Question: I have added one smart art shape in the Microsoft power point presentation slide. I have retrieved the data of that diagram in Java using apache POI.
I want to for that presentation from scratch using apache poi or any other free java API. How i can generate that DataXML.

Presentation consists of .
Following is the i want to generate the Data XML.
'''
<cds>
<parent name="Hierarchy Parent">
<child id="1" name="Child 1"/>
<child id="2" name="Child 2"/>
</parent>
<parent name="Hierarchy Parent 2">
<child id="1" name="Child 1"/>
<child id="2" name="Child 2"/>
</parent>
'''
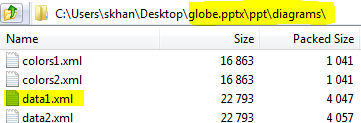
Answer: I couldn't find any solution in apache poi.
I used java in order to generate manually XML.
the hierarchy should be a such a way.
1. Create node in pointer list [ ptlst ] with unique GUID and after that node create parent and sibling node
2. Change those parent sibling nodes connection ID to new GUiD but same.
3. Create new connection node in list [ cxnlst ] with new GUID i-e of 2 step ^ and update the src and destination ID and step 1 GUID.